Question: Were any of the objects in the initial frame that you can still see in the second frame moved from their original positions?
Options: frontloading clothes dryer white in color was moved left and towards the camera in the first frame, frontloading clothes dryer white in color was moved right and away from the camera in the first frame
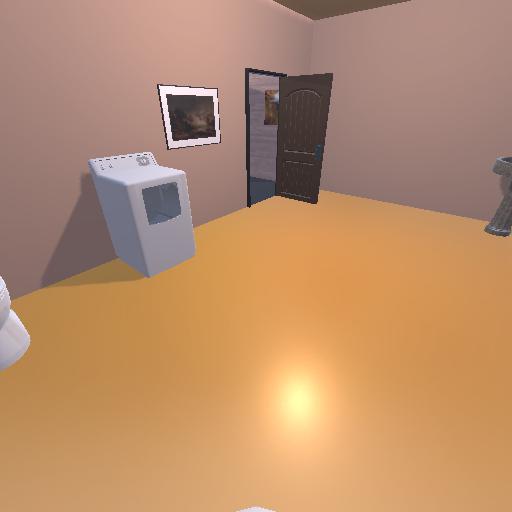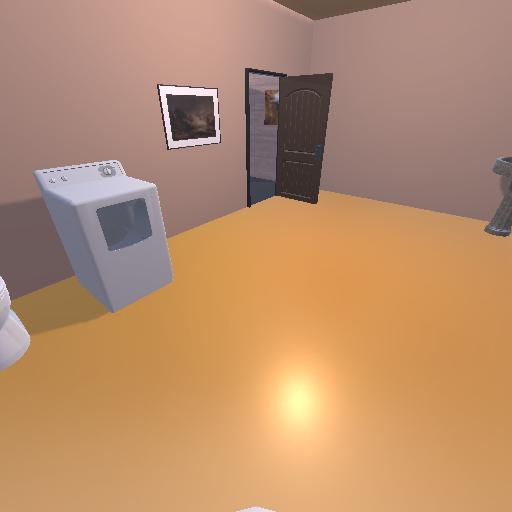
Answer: frontloading clothes dryer white in color was moved left and towards the camera in the first frame